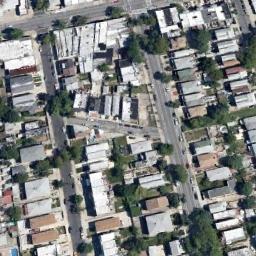
Label: residential